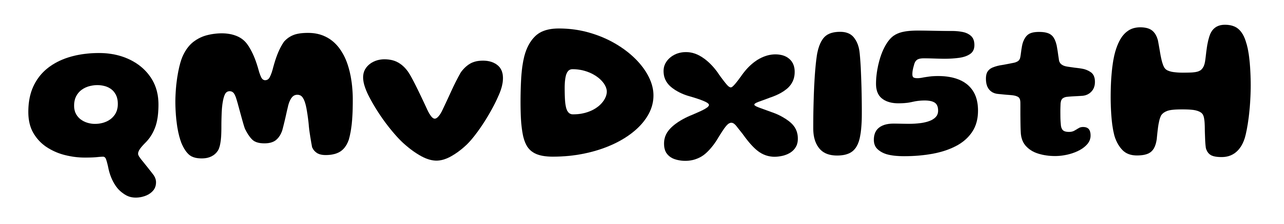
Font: Gluten_Bold